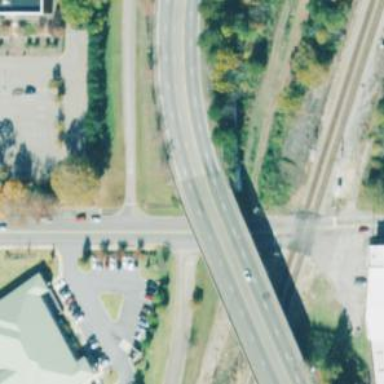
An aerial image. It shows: Trunk highway bridge with asphalt surface.